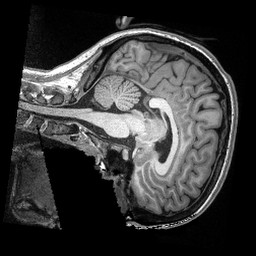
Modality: T1w
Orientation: sagittal